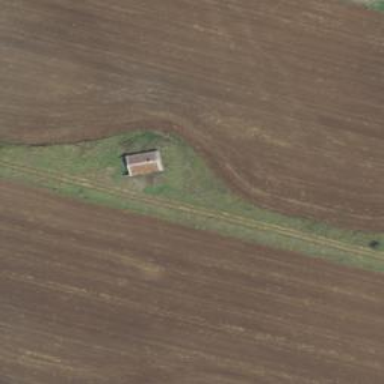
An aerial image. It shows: Military bunker for protection and defense.